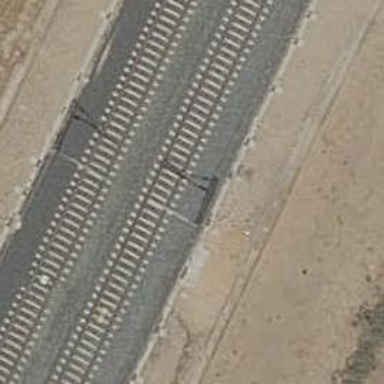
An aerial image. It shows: Railway with electrified contact lines running along embankment.